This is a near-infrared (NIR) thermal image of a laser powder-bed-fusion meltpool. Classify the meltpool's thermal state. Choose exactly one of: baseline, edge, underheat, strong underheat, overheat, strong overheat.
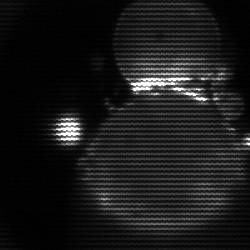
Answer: edge